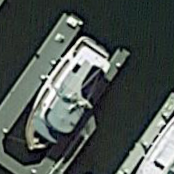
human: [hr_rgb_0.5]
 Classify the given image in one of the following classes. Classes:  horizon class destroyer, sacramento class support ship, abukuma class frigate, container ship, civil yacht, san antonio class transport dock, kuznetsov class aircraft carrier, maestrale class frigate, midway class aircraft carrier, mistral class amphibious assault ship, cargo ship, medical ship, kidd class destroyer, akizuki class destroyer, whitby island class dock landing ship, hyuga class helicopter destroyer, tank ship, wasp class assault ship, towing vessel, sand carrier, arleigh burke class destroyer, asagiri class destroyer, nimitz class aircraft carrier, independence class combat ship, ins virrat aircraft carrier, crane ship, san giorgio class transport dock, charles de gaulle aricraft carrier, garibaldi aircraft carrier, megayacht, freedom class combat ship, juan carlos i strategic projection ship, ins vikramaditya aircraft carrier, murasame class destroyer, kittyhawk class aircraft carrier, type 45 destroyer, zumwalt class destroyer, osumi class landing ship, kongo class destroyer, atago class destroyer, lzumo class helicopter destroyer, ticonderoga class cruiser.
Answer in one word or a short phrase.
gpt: Civil yacht